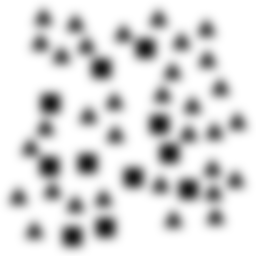
Squares: 11
Triangles: 33
Stars: 0
Total shapes: 44